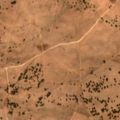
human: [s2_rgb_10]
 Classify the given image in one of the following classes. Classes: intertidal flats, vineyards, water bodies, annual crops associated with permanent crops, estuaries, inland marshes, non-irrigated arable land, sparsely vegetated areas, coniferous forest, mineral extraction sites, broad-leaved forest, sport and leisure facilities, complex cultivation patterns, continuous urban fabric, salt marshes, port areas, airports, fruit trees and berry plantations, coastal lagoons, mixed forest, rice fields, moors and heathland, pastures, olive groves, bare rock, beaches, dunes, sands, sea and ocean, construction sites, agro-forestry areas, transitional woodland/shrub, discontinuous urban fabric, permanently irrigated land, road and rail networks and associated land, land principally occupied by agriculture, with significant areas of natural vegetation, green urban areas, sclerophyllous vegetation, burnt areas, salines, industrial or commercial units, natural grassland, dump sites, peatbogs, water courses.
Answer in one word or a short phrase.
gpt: non-irrigated arable land, pastures, agro-forestry areas